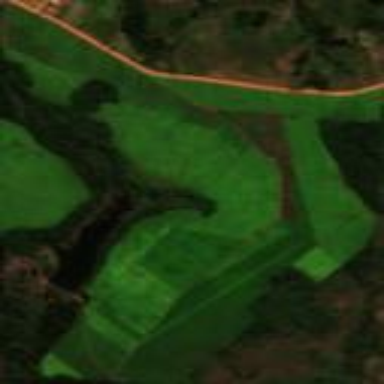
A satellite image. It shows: Farmland with tea crops.